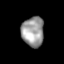
Tissue: skin
Cell type: Epithelial cells
Senescence score: 0.735
Nuclear area (px): 654
Mean DAPI intensity: 154.338